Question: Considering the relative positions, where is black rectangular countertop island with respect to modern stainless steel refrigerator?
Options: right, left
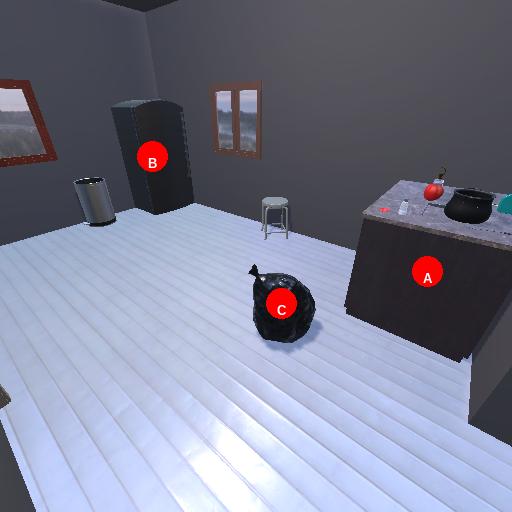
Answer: right